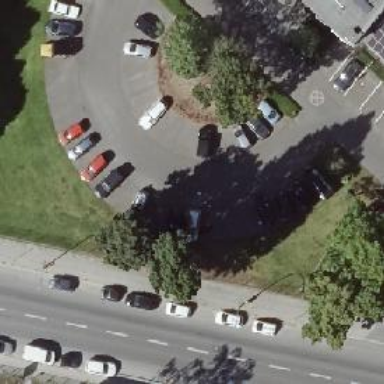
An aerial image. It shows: Parking aisle designated as service road.